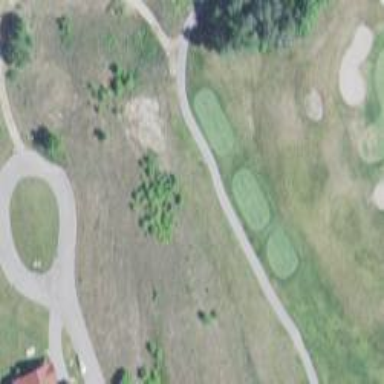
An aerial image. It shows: Rough grassy area used for golf.